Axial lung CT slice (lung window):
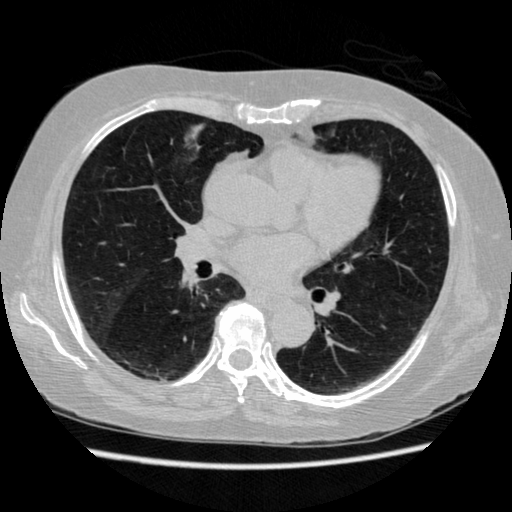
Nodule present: no